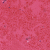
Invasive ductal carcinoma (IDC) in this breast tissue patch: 0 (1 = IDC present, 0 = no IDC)